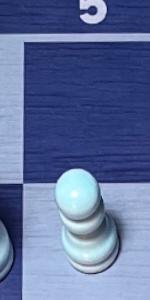
Label: Pawn_White